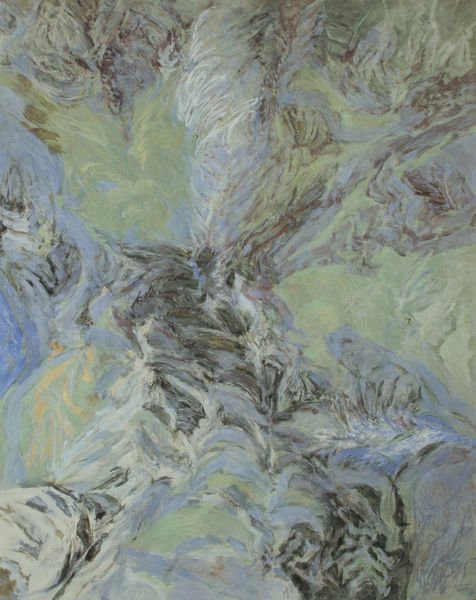
Titel: Schlemihls Schatten
Standort: Düsseldorf
Institution: Privatbesitz
Schlagwörter: blau, dunkel, gemälde, wasser, weiß, wolken, gelb, grün, bewegung, braun, grau, hell, pastell, schwarz, rot, wolke, richter, mensch, tot, öl, pastos, sonne, rosa, ton, gischt, wellen, abstrakt, berge, farben, modern, farbe, formen, lila, van gogh, schaum, strom, wild, wogen, duktus, marmoriert, abstraktion, surrealismus, sog, kreuz, stern, strahlen, wirbel, dynamik, macke, pinsel, pinselstrich, wellig, graugrün, grüngrau, strudel, zentrum, mint, ungegenständlich, opak, verdichtung, zentriert, ausdrucksstark, sternförmig, spachtel, mischtechnik, deckenfresko, mit, watte, wogend, pastelltöne, trier, hann trier, gespachtelt, gewachsen, helle töne, surrialismus, verdreckt, vortizismus